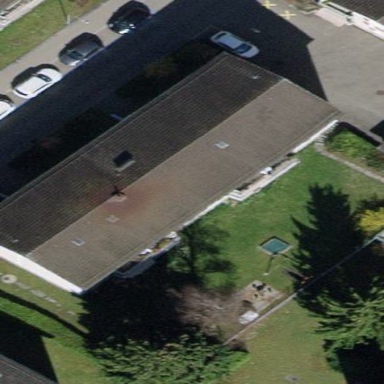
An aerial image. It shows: Building with tile roof.